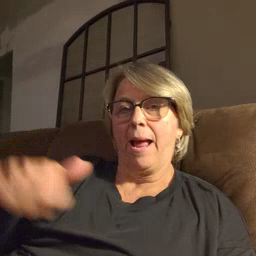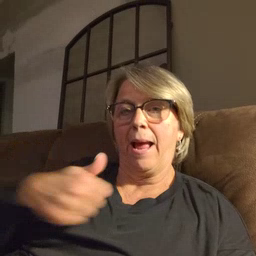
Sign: beside